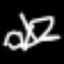
Label: airplane